Interaction volume radius: 10 \u00c5
Interaction volume height: 25 \u00c5
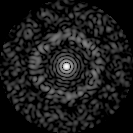
Disorder parameter: 0.8435